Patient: sex F, age 83
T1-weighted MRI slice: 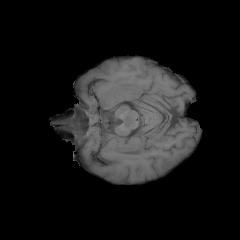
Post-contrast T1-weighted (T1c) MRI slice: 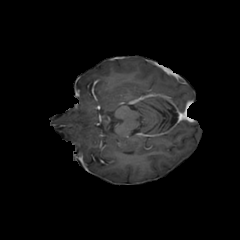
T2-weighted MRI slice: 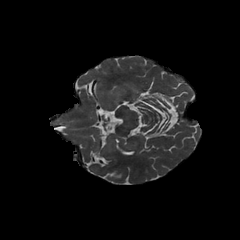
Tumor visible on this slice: no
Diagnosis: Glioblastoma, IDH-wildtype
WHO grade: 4